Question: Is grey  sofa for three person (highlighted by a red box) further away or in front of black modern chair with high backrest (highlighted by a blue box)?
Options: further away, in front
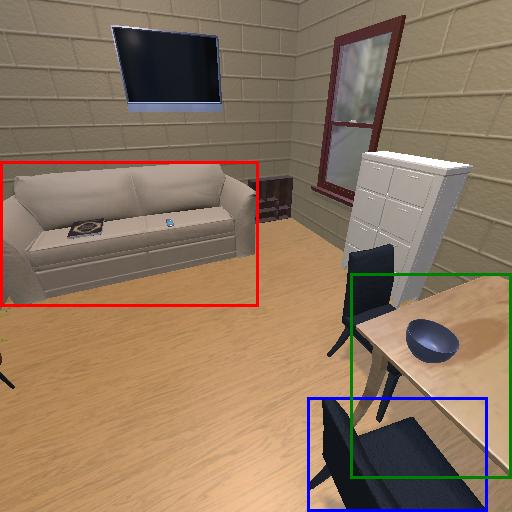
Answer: further away